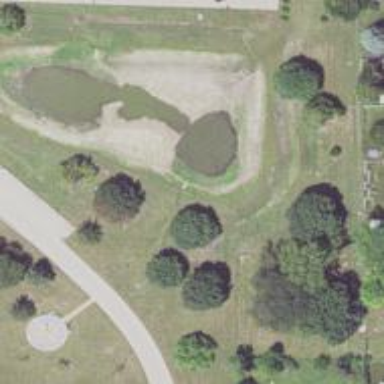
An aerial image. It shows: Peaceful pond surrounded by nature.